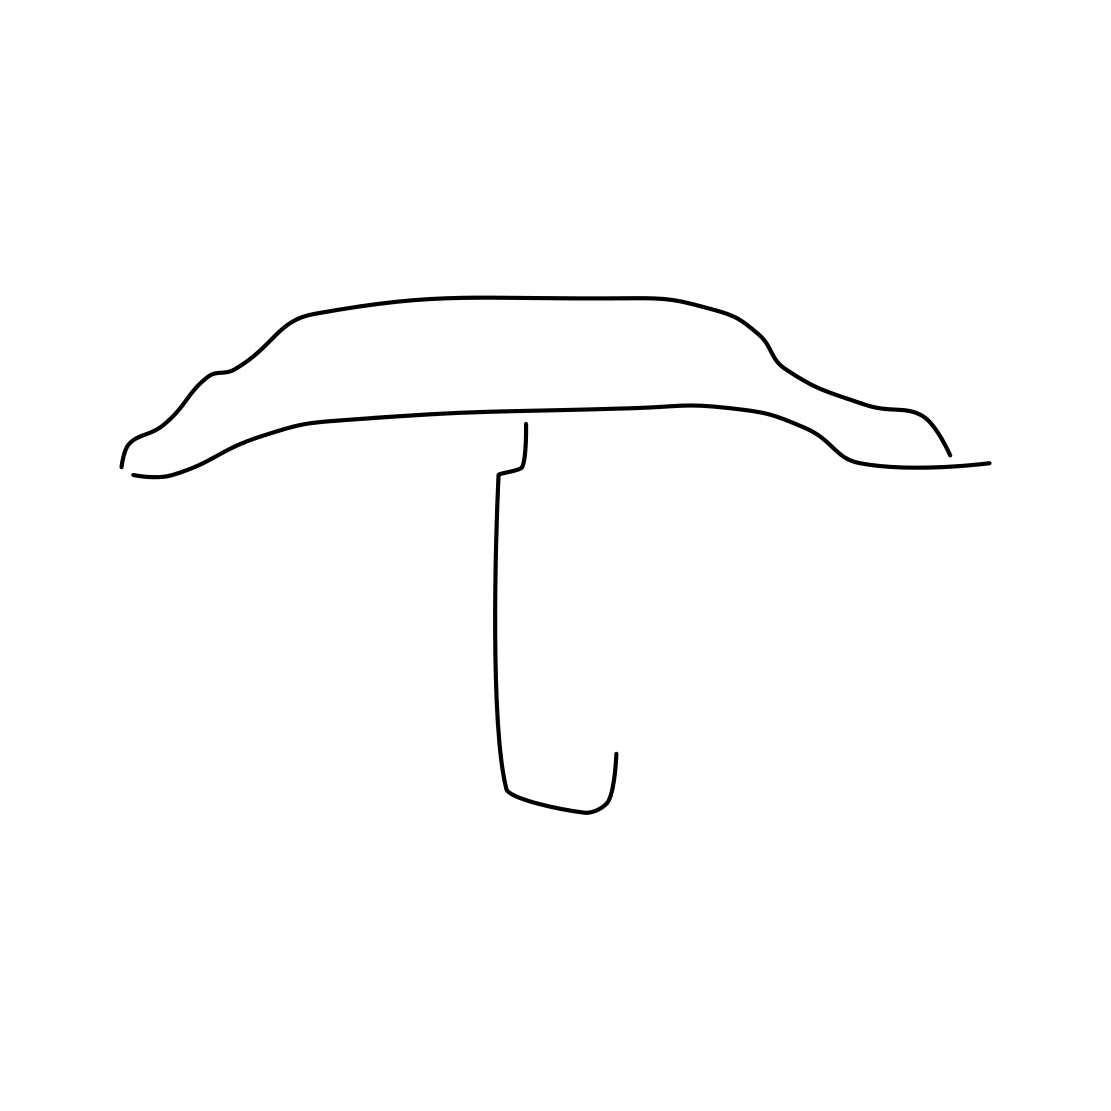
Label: umbrella